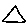
Label: triangle